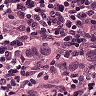
Metastatic tissue present: yes